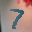
Label: 7